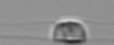
Label: Chaetoceros_similis